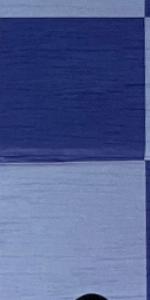
Label: Empty